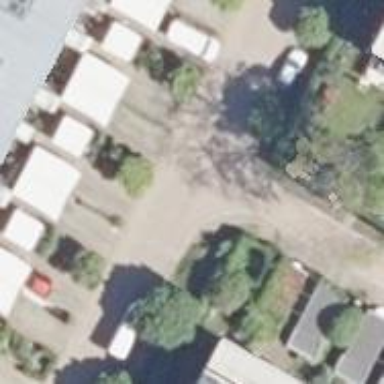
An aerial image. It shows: Living street.